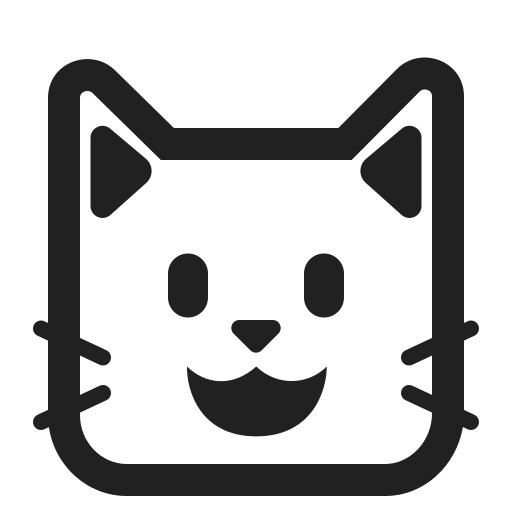
cat face high contrast